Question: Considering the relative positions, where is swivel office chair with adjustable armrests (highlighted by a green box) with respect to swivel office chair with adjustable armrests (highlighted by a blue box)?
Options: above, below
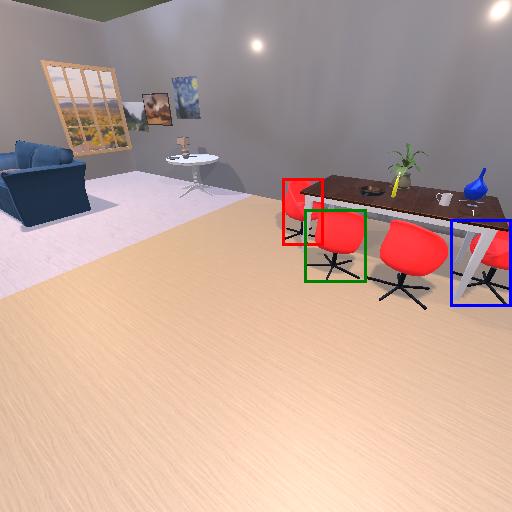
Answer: above